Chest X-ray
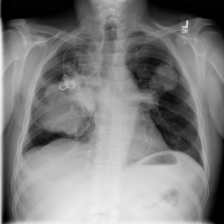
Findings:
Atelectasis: negative
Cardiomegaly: negative
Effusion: negative
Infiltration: positive
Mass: positive
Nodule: negative
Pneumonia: negative
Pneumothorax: negative
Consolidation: negative
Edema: negative
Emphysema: negative
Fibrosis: negative
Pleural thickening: negative
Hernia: negative